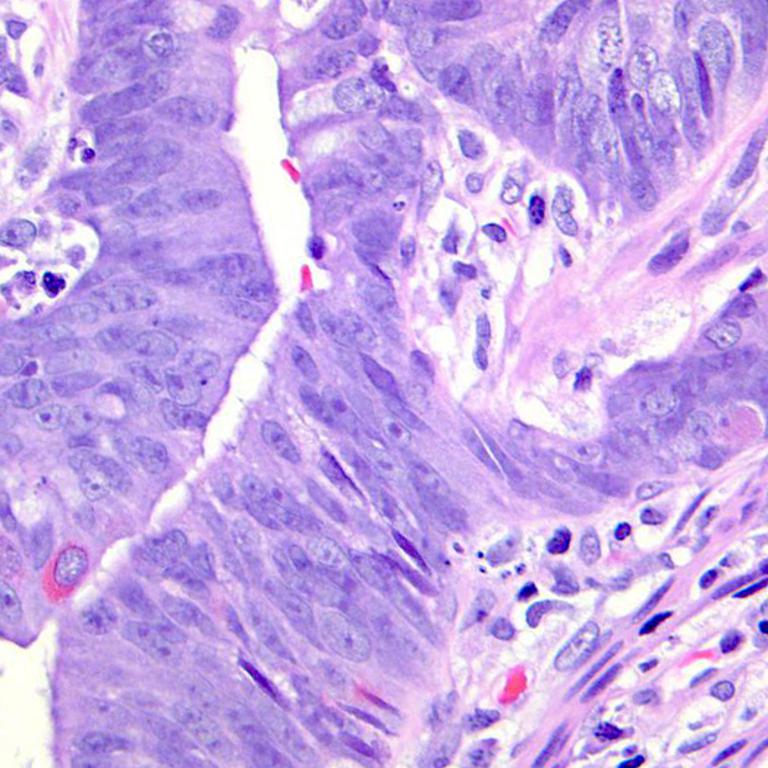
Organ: colon
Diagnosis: adenocarcinomas